The trace is the raw vibration amplitude of a rotating bearing as a function of time. What is the most likely bearing condition (normal, inner_race, outer_race, ball)?
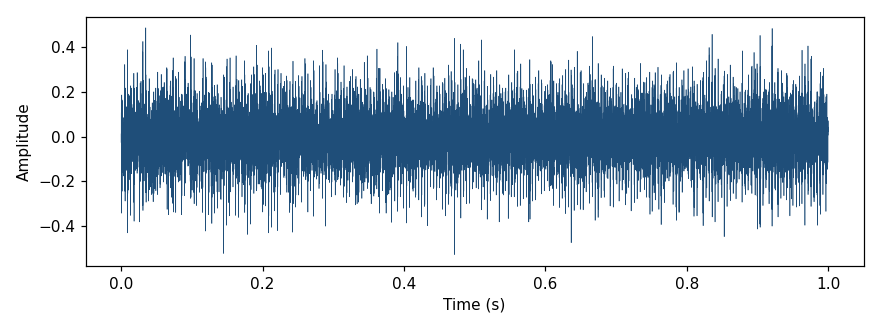
Answer: outer_race